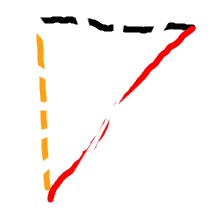
Shape: triangle